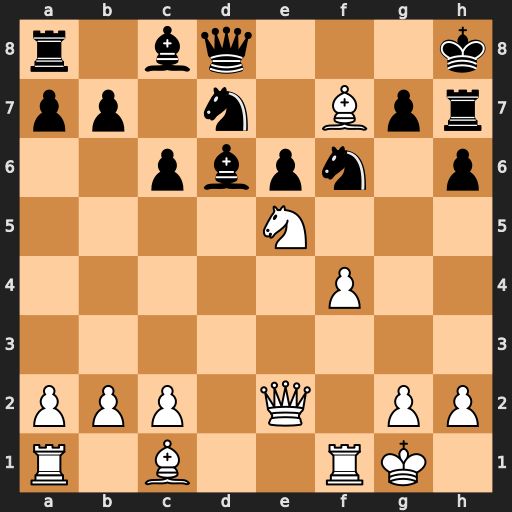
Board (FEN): r1bq3k/pp1n1Bpr/2pbpn1p/4N3/5P2/8/PPP1Q1PP/R1B2RK1
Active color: w
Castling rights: -
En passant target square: -
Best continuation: Ng6#